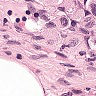
Metastatic tissue present: yes